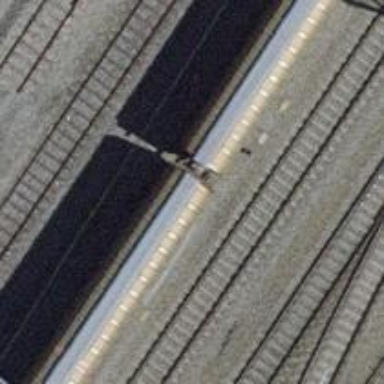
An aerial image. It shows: Railway switch.